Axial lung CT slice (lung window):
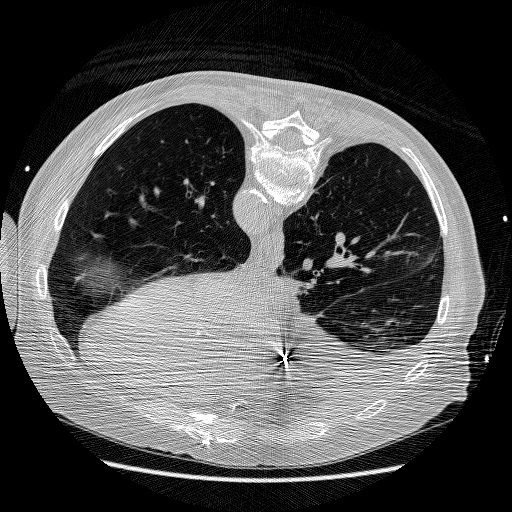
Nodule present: no